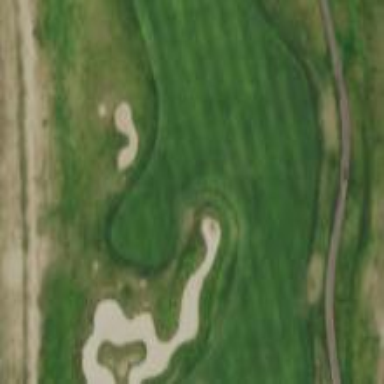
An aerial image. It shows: Sandy area is golf bunker.